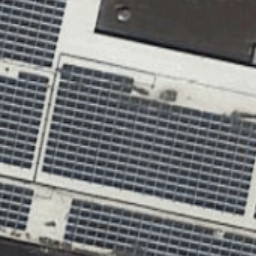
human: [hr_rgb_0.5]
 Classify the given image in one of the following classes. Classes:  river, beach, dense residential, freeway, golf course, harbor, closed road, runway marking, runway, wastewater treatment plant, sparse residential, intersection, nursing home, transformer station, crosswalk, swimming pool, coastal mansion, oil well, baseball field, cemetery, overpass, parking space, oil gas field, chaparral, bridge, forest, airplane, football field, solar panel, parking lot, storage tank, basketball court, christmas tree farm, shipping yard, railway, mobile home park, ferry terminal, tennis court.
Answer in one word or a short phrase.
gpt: solar panel